Interaction volume radius: 5 \u00c5
Interaction volume height: 40 \u00c5
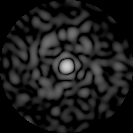
Disorder parameter: 0.7978